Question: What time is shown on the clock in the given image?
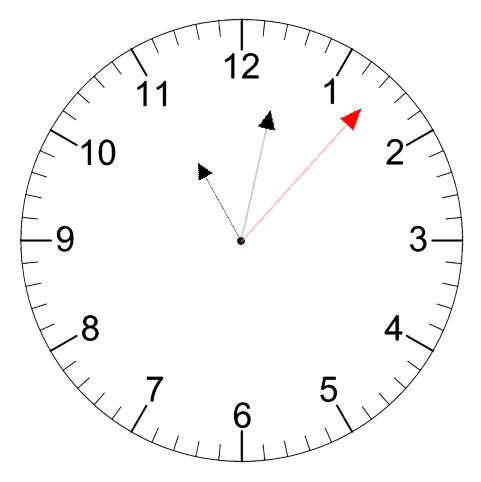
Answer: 11:02:07